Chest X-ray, PA view. Patient: 56 years old, sex M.
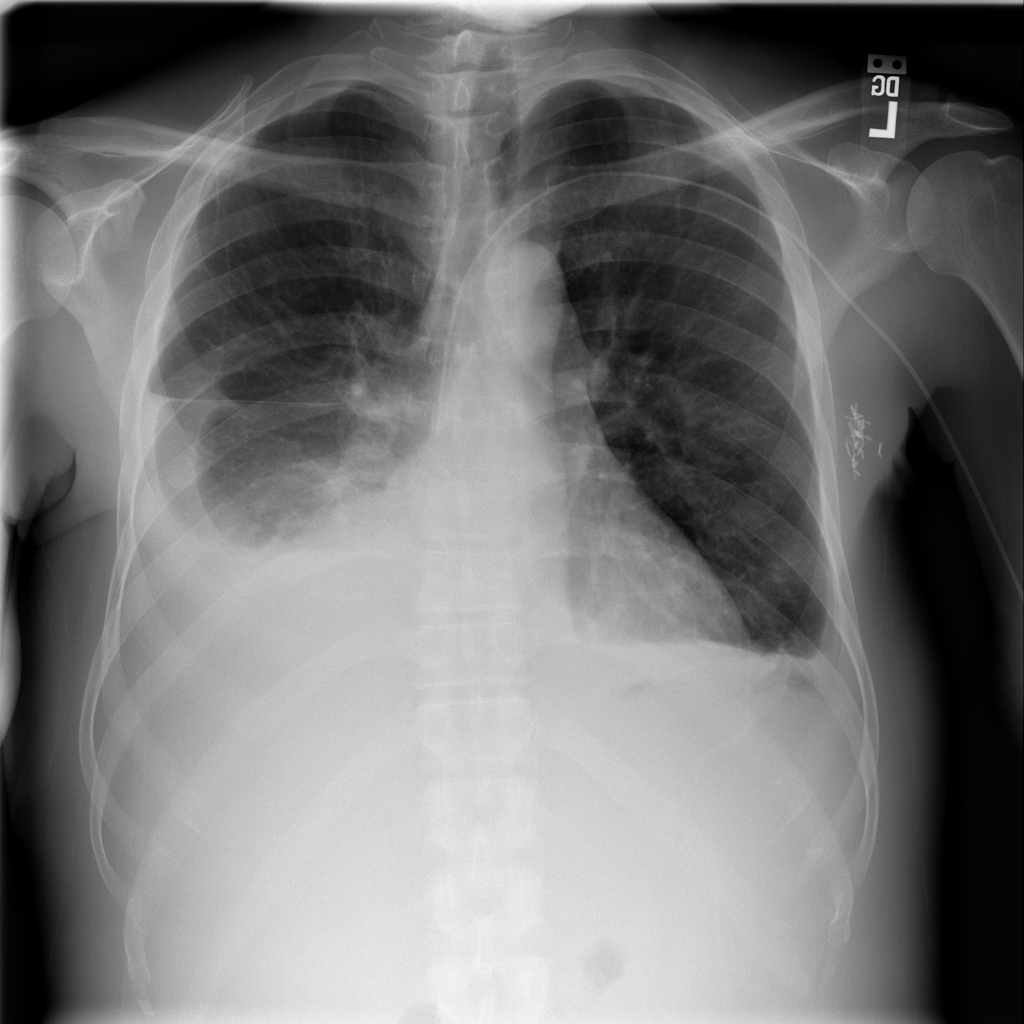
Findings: Atelectasis, Effusion